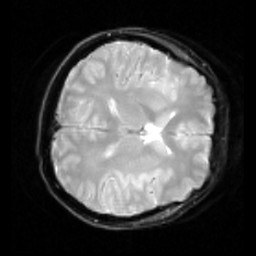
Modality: inplaneT2
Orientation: axial
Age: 34
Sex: female
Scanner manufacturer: siemens
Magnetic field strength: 2.894 T
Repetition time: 5 s
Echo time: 0.033 s